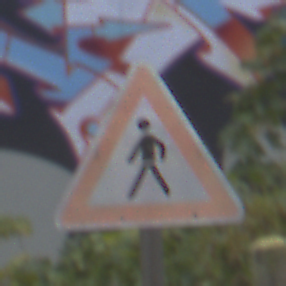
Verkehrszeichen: FussgaengerRechts
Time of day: MorningAfternoon
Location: Outdoor (Urban)
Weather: PartlyCloudy
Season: NotSpecified
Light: Natural